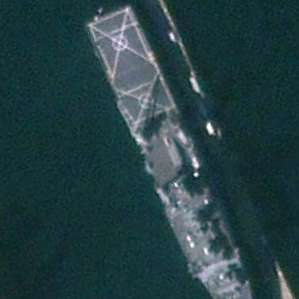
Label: combat